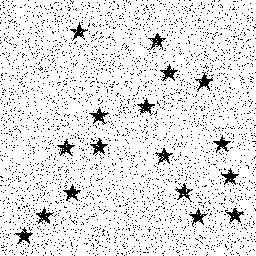
Squares: 0
Triangles: 0
Stars: 17
Total shapes: 17